Current action and preconditions to check: trajectory_clear

Your task: For each precondition in the list above, predict whether it will hold at this action.

Consider the current scene as observed from the mobile robot's camera, and analyze the predicted future states of all dynamic agents (e.g., people, animals, vehicles, or any moving entities) within the NEXT SECOND.

IMPORTANT: Only answer "very likely" if you are absolutely certain—based on strong, clear evidence—that a dynamic agent will violate the precondition in the predicted future state. Do NOT answer "very likely" for unlikely, ambiguous, or low-probability risks.

Ask yourself for each precondition: Is there a high probability, with clear and convincing evidence, that the predicted future states of any dynamic agent will interfere with the predicted future state of the currently executing action within the NEXT SECOND, causing that precondition to fail?

Assess the risk level based on these predictions. Use "likely" or "very likely" if motions create a clear risk of interference.

Use "neutral" or "improbable" if agents are nearby but their predicted paths are clearly diverging or non-conflicting.

Failure Risk Categories: "very improbable", "improbable", "neutral", "likely", "very likely"

Answer Format: Output ONLY the probability_of_failure value from these categories: "very improbable", "improbable", "neutral", "likely", "very likely"

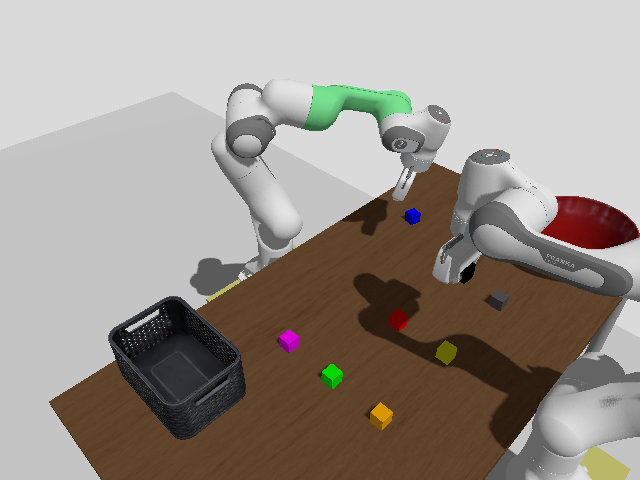

Answer: very improbable